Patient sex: M
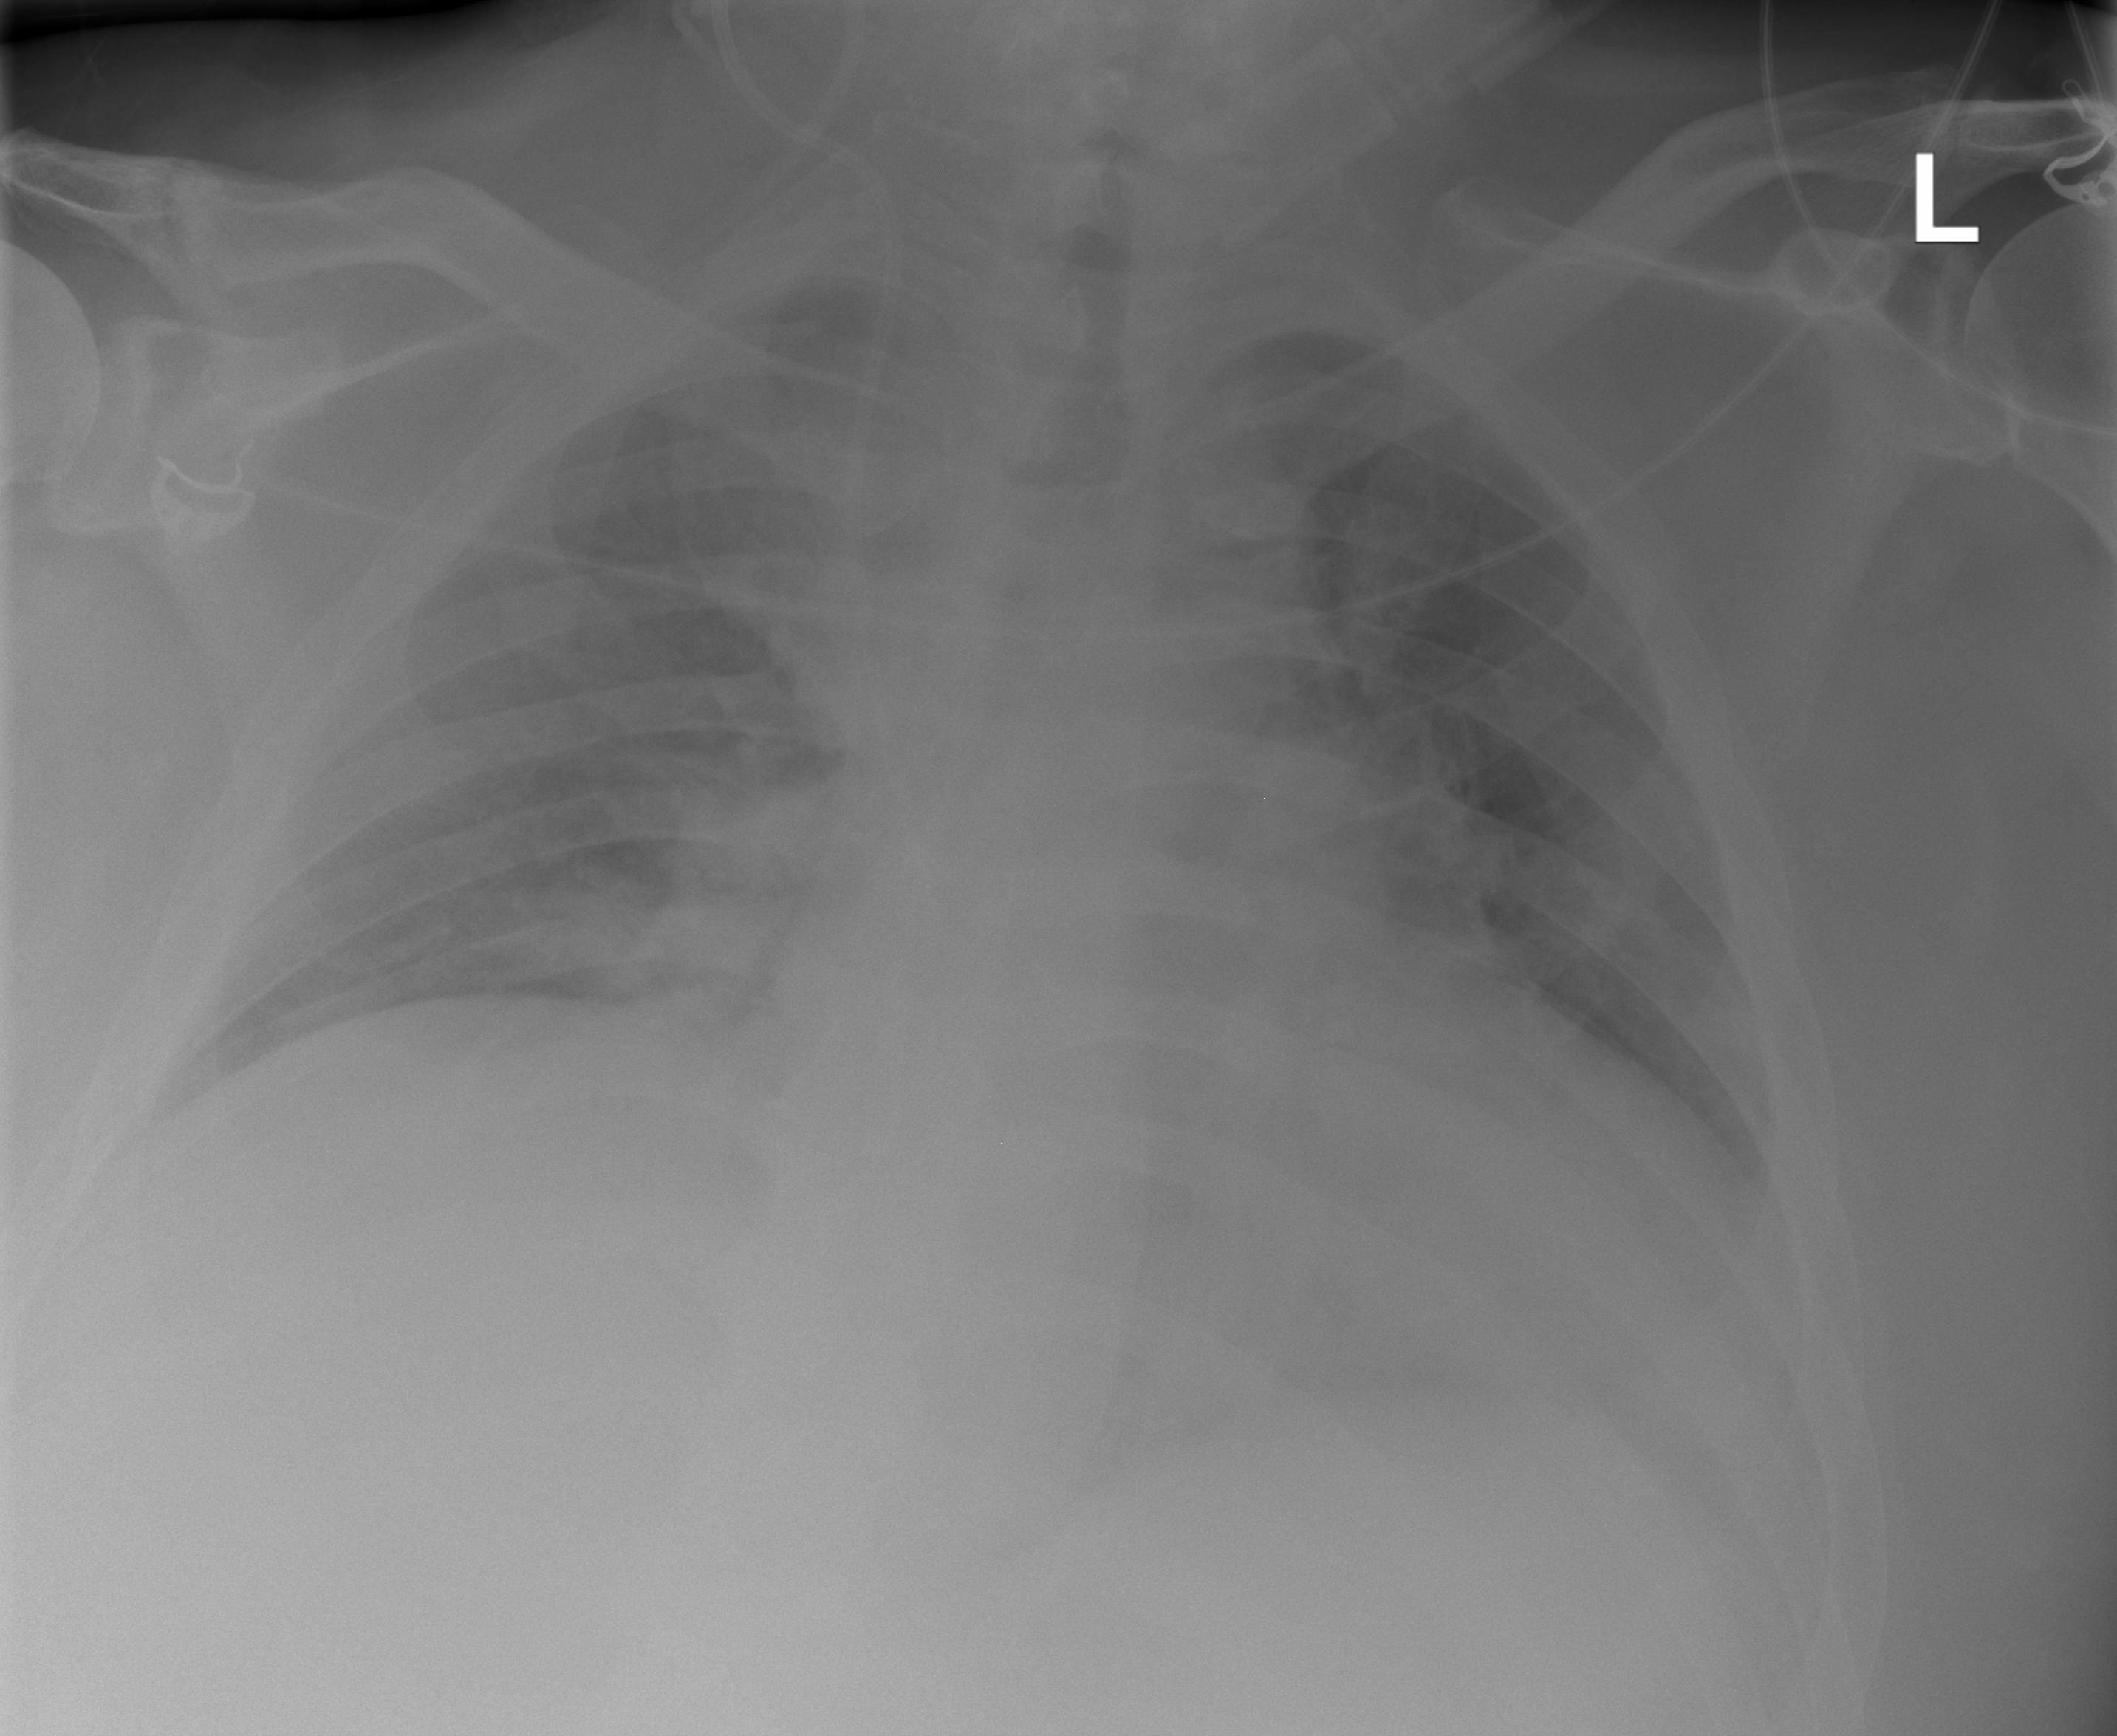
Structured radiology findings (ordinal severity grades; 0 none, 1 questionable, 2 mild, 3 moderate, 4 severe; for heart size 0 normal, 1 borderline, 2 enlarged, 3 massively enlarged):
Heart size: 2
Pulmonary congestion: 2
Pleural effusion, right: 0
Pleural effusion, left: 2
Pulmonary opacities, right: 0
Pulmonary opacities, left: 0
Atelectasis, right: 0
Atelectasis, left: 2